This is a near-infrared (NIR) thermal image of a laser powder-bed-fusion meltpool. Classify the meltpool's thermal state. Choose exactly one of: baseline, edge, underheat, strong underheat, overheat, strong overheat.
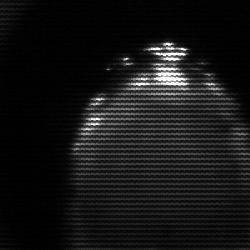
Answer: edge